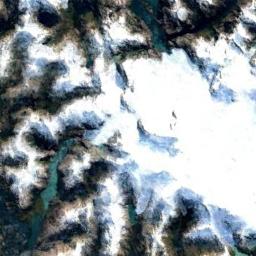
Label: snowberg